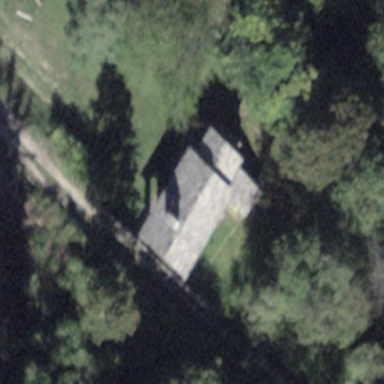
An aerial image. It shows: Chapel building.